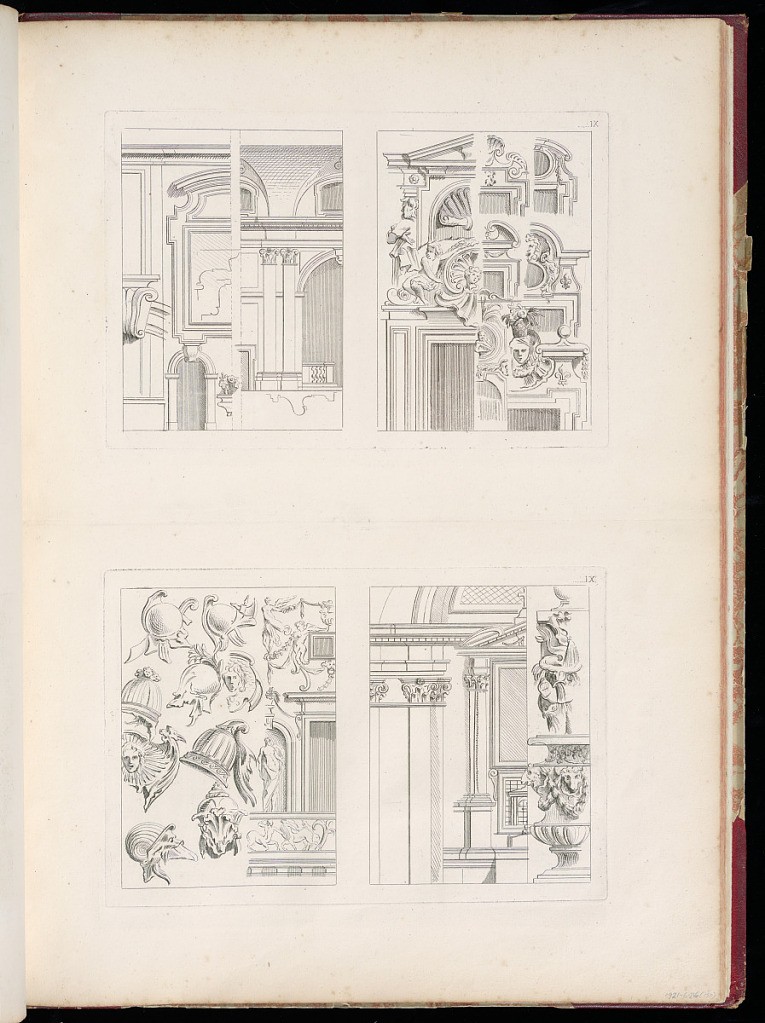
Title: Designs After Architecture
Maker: Gilles-Marie Oppenord, French, 1672–1742
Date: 1749-1761
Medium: Etching and engraving on laid paper
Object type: Bound print
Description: Page printed with two plates (each divided into two) depicting architecture fragments, including pediments, helmets, aedicules, bas-reliefs, a vase, and a fountain. Both plates are numbered, neither are signed.